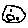
Label: moon